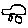
Label: car